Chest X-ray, AP view. Patient: 63 years old, sex F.
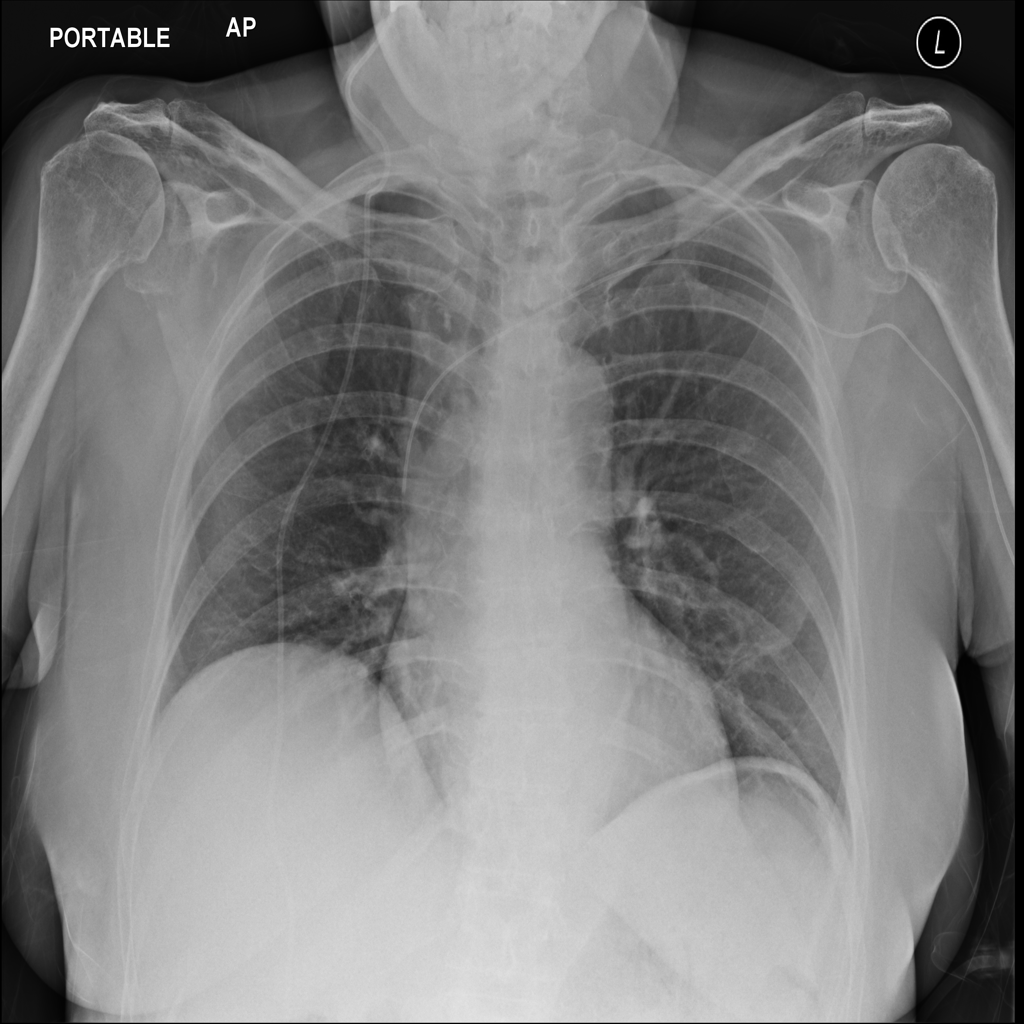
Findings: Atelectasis